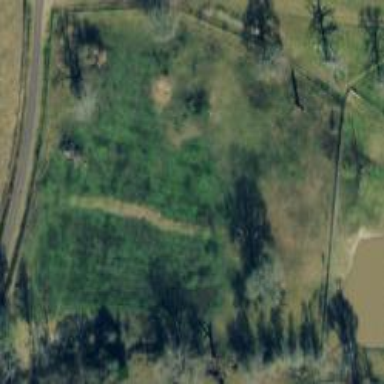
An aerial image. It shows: Pasture covered in meadow.